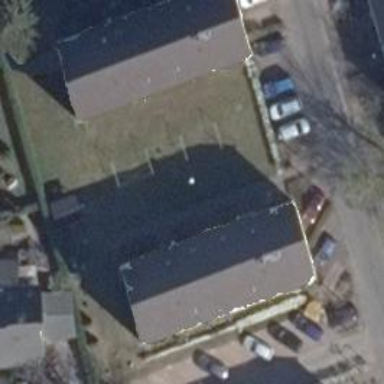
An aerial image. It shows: Residential building.